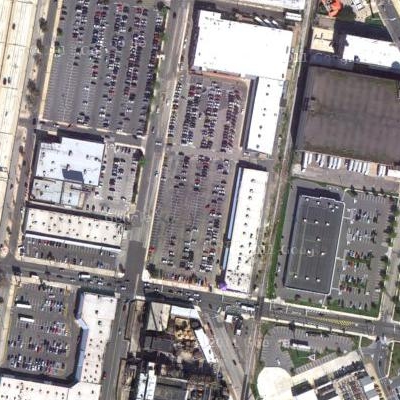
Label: gParking